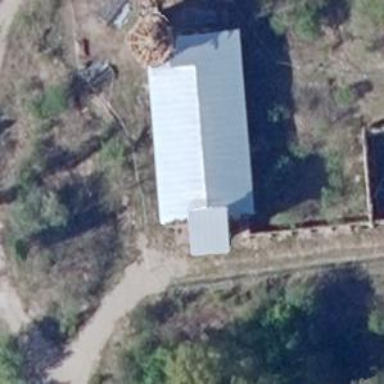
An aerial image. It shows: Ruins of building.